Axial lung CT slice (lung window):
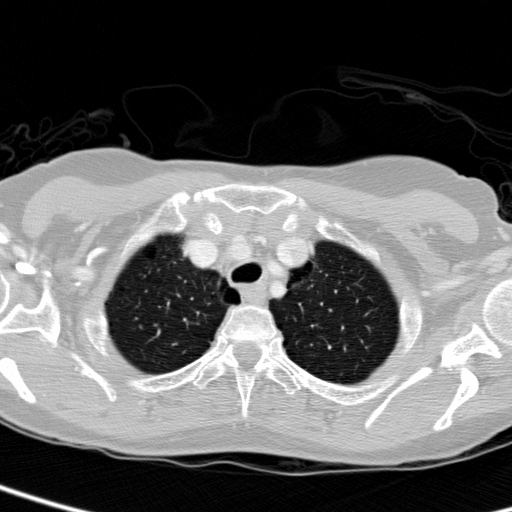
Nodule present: no